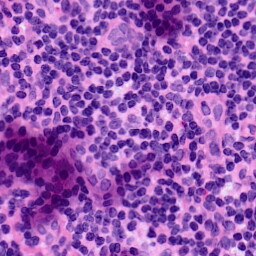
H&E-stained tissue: LymphNode